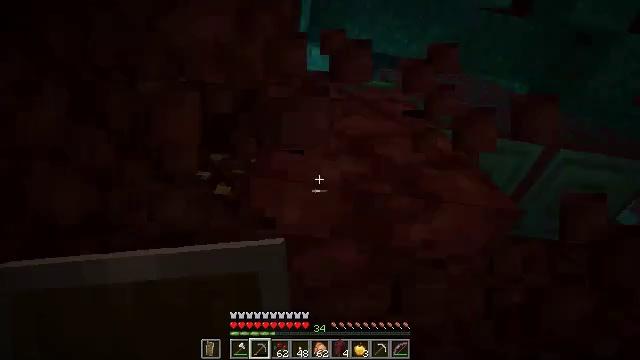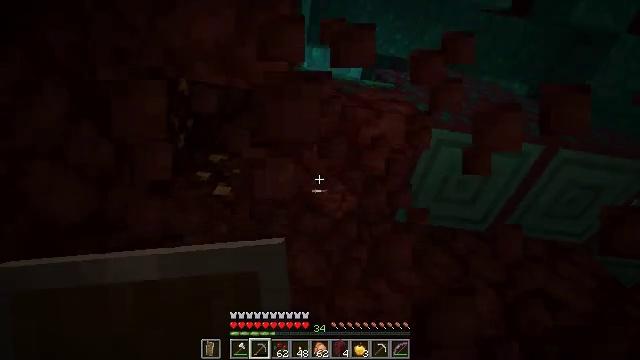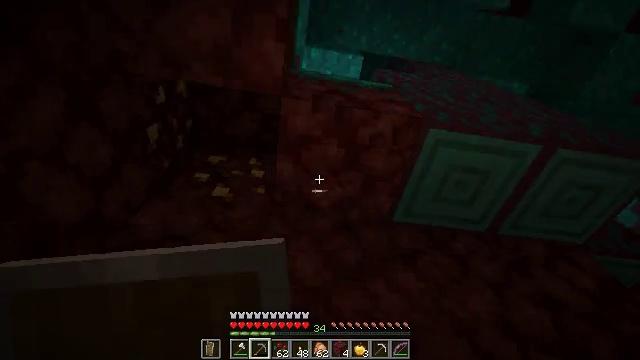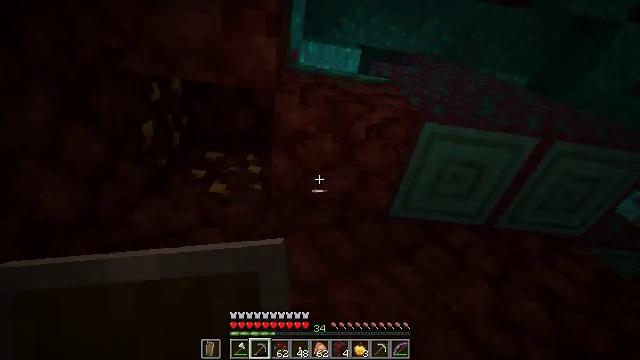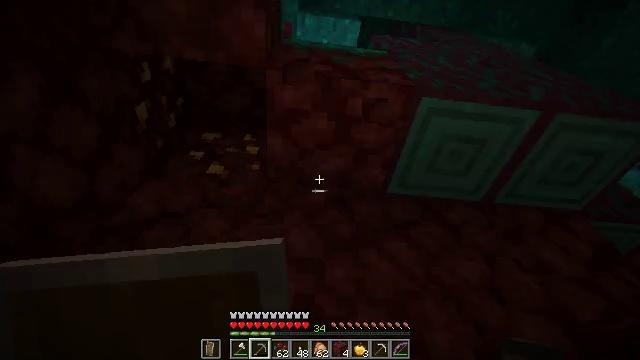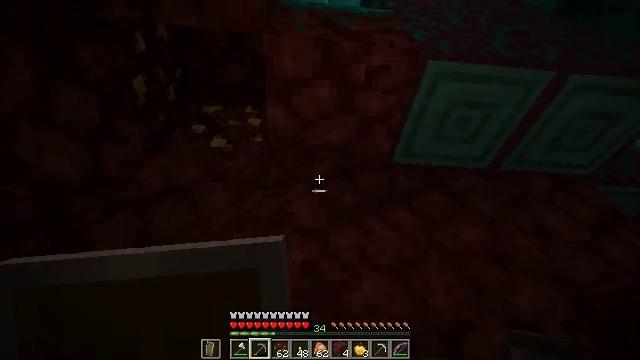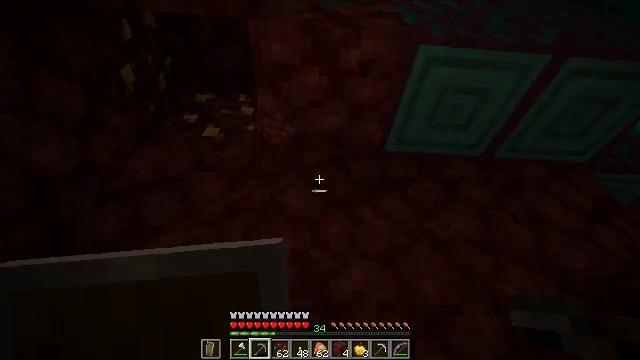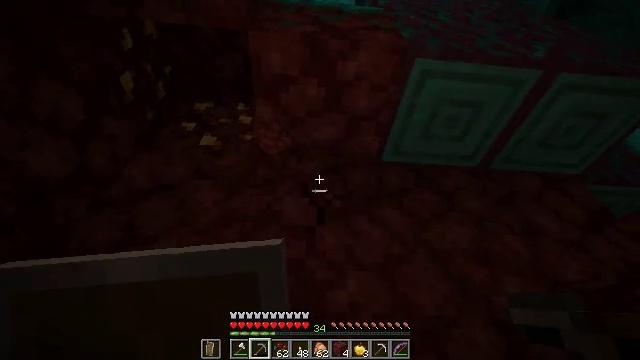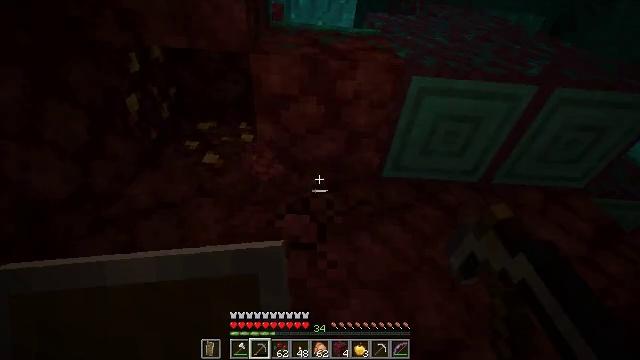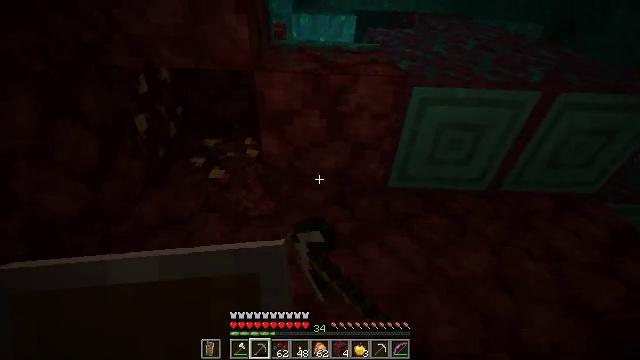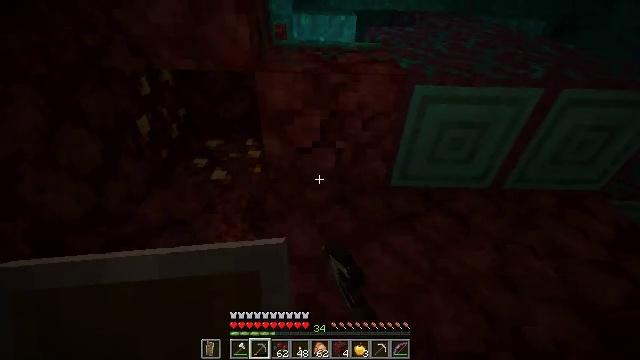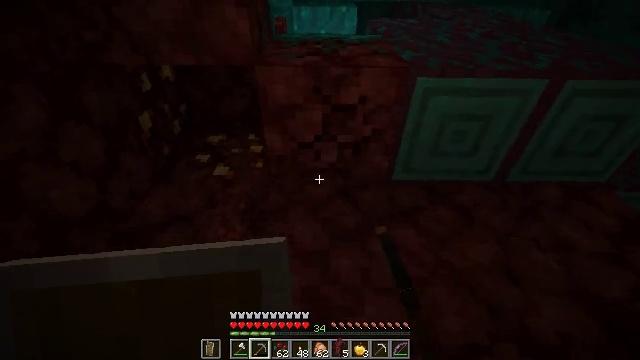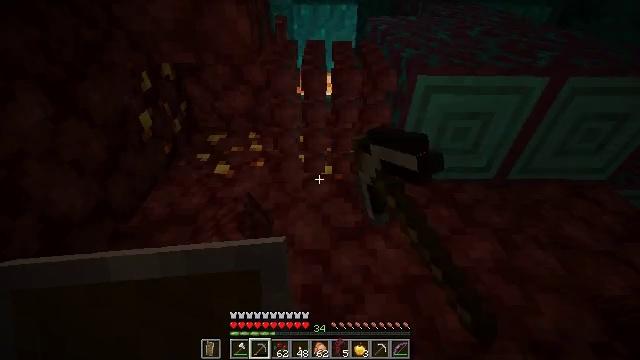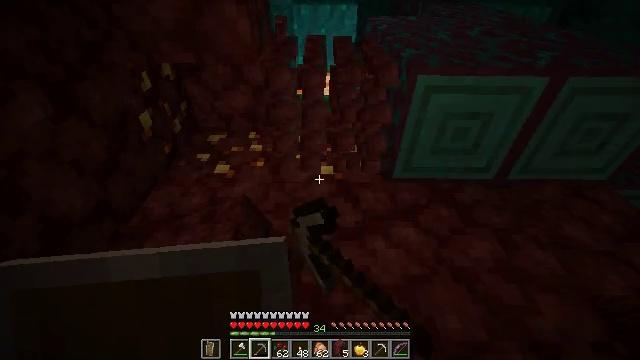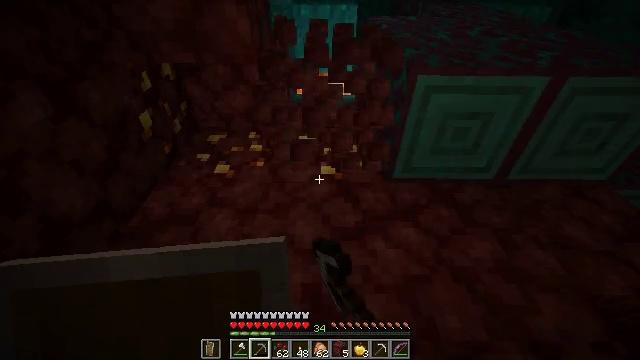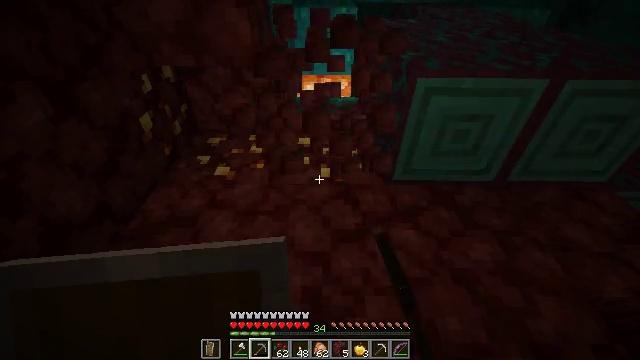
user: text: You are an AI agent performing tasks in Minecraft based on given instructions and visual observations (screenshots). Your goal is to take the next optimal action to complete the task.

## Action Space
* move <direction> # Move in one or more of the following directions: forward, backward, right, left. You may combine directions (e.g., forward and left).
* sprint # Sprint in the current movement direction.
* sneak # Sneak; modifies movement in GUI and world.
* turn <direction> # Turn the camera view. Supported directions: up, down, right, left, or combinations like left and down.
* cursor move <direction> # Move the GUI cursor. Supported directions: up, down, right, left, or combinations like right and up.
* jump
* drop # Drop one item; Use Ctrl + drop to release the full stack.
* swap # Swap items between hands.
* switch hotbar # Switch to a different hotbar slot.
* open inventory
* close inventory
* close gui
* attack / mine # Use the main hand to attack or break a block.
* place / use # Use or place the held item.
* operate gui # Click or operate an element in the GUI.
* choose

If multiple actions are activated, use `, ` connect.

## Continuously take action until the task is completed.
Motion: motion action
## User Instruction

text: Collect the warped nylium block.
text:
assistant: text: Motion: sneak, attack / mine
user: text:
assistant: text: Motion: move right, sneak
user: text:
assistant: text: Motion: move right, sneak, turn down
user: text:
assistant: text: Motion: move right, sneak, turn left and down
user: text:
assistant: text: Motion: move right, sneak, turn left and down
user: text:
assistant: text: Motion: sneak, turn down
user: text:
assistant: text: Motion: sneak, turn up, attack / mine
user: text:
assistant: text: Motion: sneak, turn up, attack / mine
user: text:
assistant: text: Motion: sneak, turn left and up, attack / mine
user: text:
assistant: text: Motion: sneak, attack / mine
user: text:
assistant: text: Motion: sneak, turn down, attack / mine
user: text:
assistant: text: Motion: sneak, attack / mine
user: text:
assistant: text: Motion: sneak, attack / mine
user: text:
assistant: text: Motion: sneak, attack / mine
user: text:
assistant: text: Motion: sneak, attack / mine
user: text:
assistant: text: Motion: sneak, attack / mine
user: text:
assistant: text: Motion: sneak, attack / mine